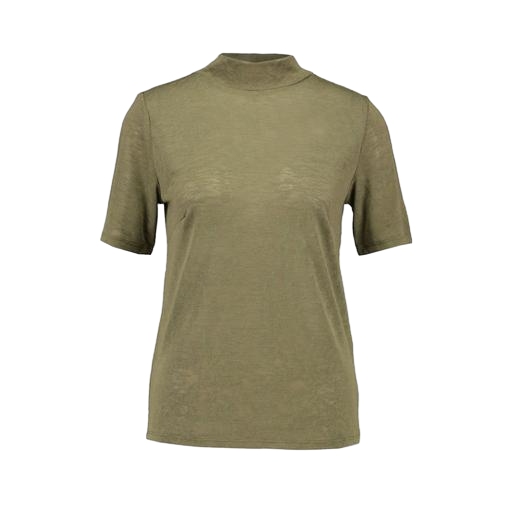
high-neck top, high-neck ribbed-jersey t-shirt, green plus size mock-neck top only macy, white background